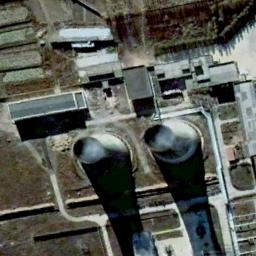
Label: thermal_power_station